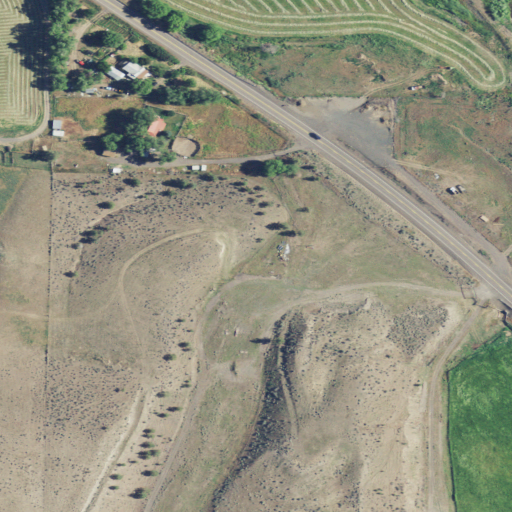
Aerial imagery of valley in Oregon named Kennedy Gulch containing grassland, shrub, herbaceous wetlands, low intensity development, woody wetlands, open development, medium intensity development, and open water